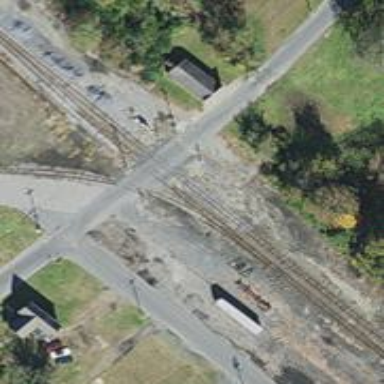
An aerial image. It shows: Railway siding with rails.